Question: I have a bunch of images that are draggable and I have a bunch of items that are droppable. In trello, when i drag a picture over a card, it snaps to the bottom right of the card.

If i drag another person's picture on that same card, it snaps to the left of the last image, etc. Is this part of built in API of jquery UI droppable or is this custom code to get this behavior?
Here is my current code:
'''
<script type="text/javascript">
$(function () {
$(".draggable").draggable({ revert: "invalid", snap: "true", snapMode: "inner" });
$(".droppable").droppable({
});
});
</script>
'''
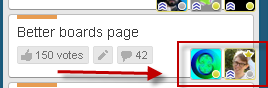
Answer: This is one way to accomplish something similar using 'jQuery-ui-droppable'.
'HTML'
'''
<div id="test">
<div class="draggable">1</div>
<div class="draggable">2</div>
<div class="draggable">3</div>
<br>
<br>
<div class="droppable">
<div class="bottom">
</div>
</div>
</div>
'''
'CSS'
'''
.draggable {
display:inline-block;
border:1px solid blue;
height: 22px;
width: 25px;
margin-right: 1px;
text-align: center;
vertical-align: center;
}
.droppable {
position: absolute;
border:1px solid black;
height:100px;
width:200px;
display:inline-block;
margin-left:50px;
text-align: right;
}
.bottom {
position: absolute;
bottom: 0;
height:25px;
width:200px;
}
'''
'jQuery'
'''
$(".draggable").draggable({ revert: "invalid", snap: "true", snapMode: "inner" });
$(".droppable").droppable({
drop: function( event, ui ) {
ui.helper.css('top','');
ui.helper.css('left','');
$(this).find('.bottom').prepend(ui.helper);
}
});
'''
<URL>
Another example with
<URL>
I am not too familiar with 'trello' but will go check it out to see if there is any functionality I am missing.
Also, let me know if you find something in my example that is lacking and I will work to address it.